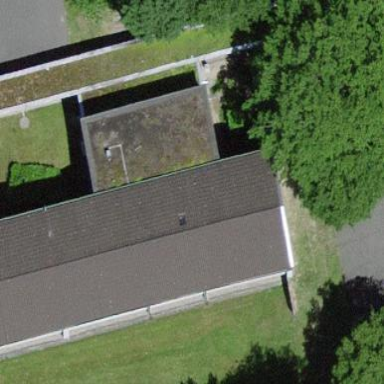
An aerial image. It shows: Building part with flat roof.